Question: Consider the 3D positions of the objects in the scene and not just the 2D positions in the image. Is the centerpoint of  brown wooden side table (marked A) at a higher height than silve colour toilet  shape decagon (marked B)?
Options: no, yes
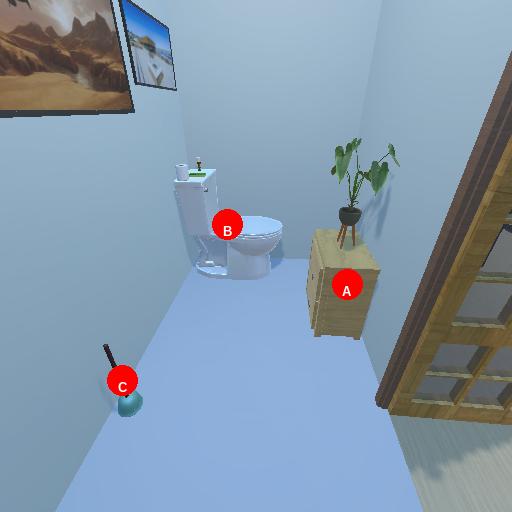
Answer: no